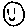
Label: smiley face